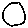
Label: circle